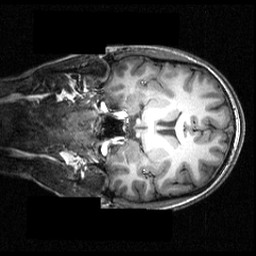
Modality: T1w
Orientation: coronal
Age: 27
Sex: female
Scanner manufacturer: siemens
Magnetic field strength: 3.951 T
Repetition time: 1.5 s
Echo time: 0.00335 s